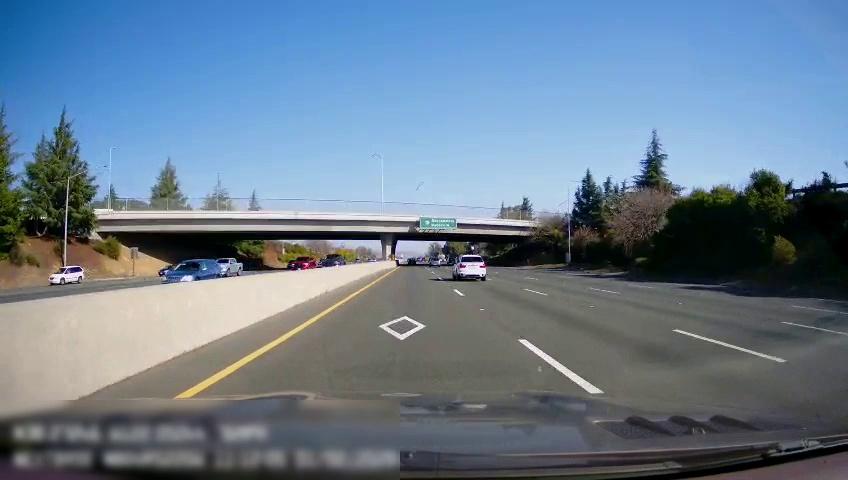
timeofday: Day
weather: Sunny
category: Drivable Space
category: Drivable Space
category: Vehicles | SUV
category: Vehicles | Truck
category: Vehicles | Car
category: Vehicles | Car
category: Vehicles | Car
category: Vehicles | Car
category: Vehicles | Car
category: Vehicles | SUV
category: Vehicles | SUV
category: Lanes | Alternate Lane
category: Lanes | Current Lane
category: Lanes | Current Lane
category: Lanes | Alternate Lane
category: Lanes | Alternate Lane
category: Traffic | Signs